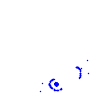
Particle: kaon